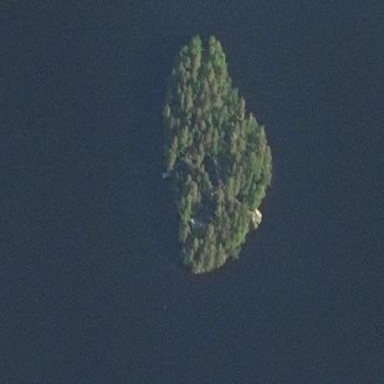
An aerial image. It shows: Islet.